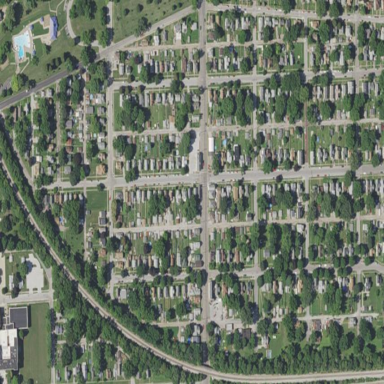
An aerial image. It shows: Residential area within neighborhood.